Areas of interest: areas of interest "Swimming Pool"
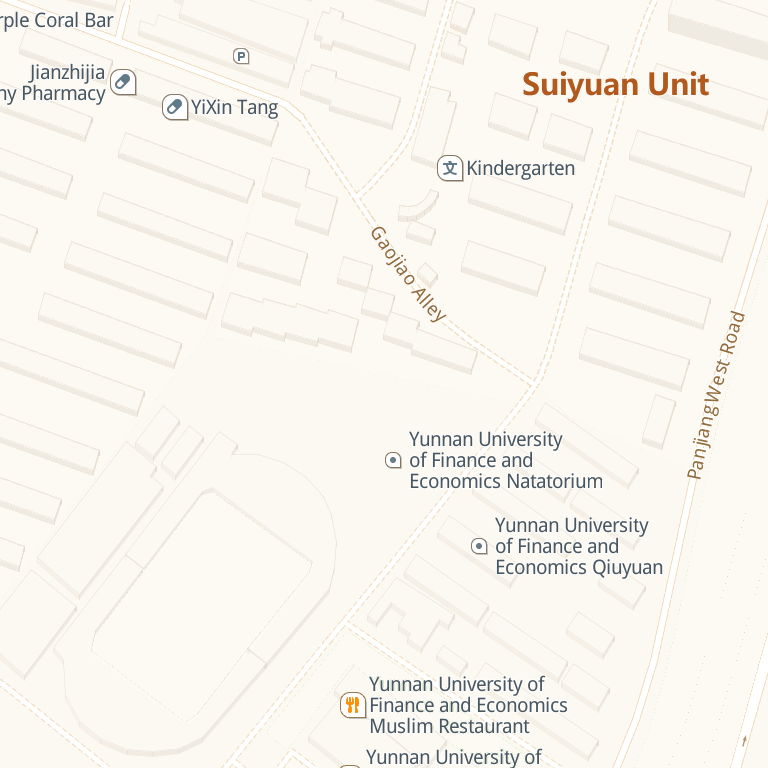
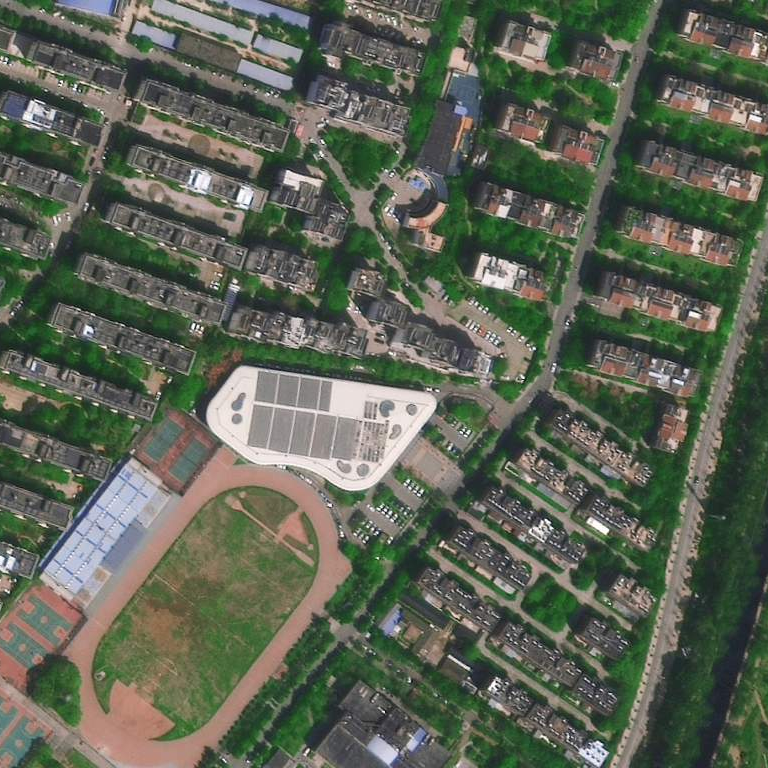